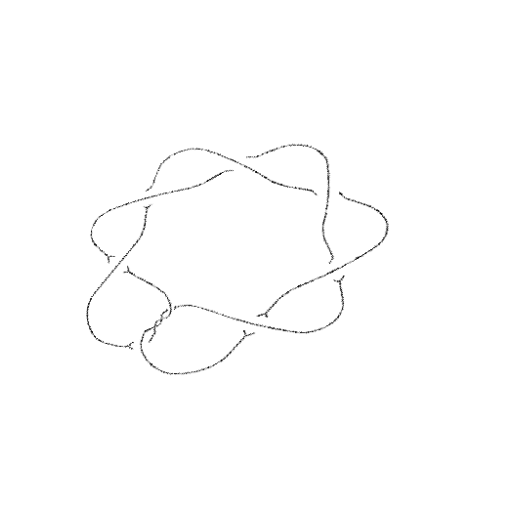
Crossing number: 10